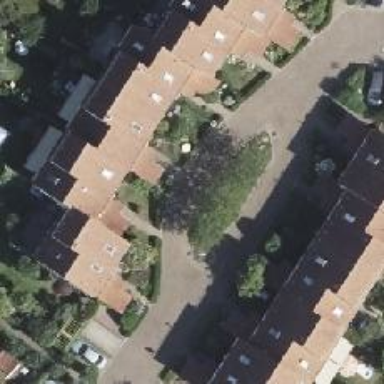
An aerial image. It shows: Living street.